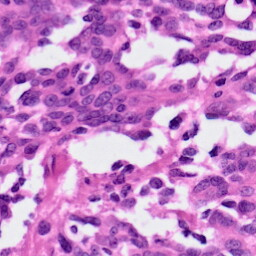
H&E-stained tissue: Ovarian